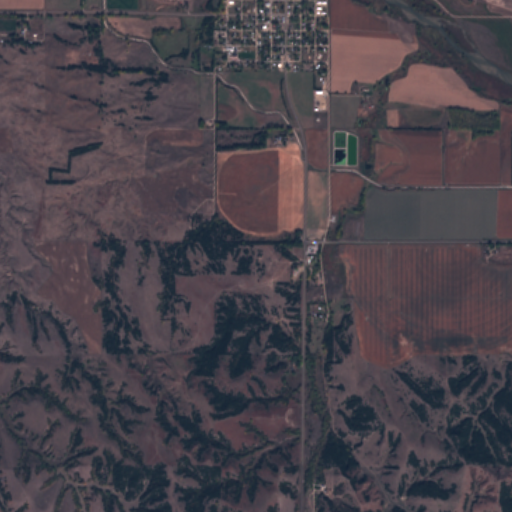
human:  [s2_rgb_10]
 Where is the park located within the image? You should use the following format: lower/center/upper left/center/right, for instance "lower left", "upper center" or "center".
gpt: The park is located in the upper center of the image.
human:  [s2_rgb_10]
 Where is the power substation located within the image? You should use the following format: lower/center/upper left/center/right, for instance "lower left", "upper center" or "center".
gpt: The power substation is located in the center of the image.
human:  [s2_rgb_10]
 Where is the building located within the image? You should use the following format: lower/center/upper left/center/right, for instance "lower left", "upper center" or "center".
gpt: The building is located in the upper center of the image.
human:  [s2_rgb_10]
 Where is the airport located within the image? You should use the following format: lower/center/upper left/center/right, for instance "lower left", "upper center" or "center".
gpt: There is no airport in the image.